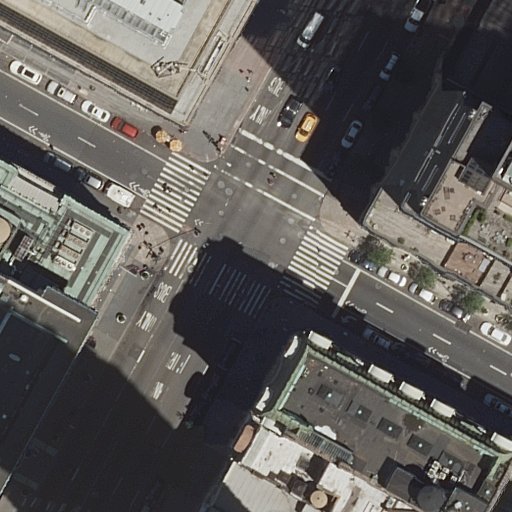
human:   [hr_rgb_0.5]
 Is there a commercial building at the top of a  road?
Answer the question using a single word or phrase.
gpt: no

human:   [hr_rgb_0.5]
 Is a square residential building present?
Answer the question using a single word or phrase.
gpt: no

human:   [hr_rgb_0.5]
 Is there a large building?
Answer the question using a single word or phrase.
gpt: yes

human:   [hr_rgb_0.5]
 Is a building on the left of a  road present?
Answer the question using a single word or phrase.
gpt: yes

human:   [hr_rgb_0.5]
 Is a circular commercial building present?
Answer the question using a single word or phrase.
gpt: no

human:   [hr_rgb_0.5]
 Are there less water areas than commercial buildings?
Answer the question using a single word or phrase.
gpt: no

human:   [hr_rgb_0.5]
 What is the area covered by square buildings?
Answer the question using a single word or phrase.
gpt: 0m2

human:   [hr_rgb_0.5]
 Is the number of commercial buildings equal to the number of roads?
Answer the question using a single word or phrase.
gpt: no

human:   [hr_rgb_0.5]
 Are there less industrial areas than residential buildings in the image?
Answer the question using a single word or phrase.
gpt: yes

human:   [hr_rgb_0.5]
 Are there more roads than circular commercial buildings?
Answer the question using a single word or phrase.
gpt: yes

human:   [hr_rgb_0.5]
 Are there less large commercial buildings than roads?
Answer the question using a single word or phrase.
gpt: yes

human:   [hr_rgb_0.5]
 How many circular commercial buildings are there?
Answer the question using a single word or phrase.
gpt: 0

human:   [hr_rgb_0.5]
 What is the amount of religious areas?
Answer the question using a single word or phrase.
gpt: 0

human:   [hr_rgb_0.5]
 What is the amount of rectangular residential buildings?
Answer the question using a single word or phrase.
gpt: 7

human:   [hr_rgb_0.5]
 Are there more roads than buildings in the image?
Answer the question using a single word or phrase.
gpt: no

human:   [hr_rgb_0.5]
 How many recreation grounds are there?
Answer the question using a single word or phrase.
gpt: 0

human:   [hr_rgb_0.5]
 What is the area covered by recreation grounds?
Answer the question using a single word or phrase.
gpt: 0m2

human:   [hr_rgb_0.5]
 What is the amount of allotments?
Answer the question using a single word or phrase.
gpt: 0

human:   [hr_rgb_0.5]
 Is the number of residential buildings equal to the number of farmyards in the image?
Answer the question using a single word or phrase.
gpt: no

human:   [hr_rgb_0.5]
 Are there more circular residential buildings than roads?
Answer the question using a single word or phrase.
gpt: no

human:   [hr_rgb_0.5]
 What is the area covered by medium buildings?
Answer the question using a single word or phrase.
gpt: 1111m2

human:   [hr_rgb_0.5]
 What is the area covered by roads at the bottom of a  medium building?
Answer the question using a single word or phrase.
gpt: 0m2

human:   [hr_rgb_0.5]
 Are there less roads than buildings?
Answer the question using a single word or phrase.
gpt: yes

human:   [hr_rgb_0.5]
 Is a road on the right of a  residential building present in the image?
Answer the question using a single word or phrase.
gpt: yes

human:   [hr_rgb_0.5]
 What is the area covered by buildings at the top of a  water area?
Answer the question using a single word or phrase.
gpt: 0m2

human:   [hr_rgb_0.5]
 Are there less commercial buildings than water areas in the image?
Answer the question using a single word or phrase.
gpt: no

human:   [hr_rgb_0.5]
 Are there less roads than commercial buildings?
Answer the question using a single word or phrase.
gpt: no

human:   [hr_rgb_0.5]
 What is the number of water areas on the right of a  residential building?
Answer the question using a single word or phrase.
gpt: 0

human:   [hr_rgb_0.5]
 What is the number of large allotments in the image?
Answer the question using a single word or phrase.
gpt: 0

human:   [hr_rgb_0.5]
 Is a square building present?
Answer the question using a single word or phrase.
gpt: no

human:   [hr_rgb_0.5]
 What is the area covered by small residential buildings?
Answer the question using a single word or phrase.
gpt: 113m2

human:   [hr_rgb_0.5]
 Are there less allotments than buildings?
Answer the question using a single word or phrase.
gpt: yes

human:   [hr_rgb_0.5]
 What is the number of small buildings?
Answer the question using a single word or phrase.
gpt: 4

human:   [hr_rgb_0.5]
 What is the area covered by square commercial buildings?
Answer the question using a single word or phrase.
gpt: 0m2

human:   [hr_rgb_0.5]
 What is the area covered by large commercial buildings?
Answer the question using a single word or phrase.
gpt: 0m2

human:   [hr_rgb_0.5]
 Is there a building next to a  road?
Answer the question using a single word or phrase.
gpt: yes